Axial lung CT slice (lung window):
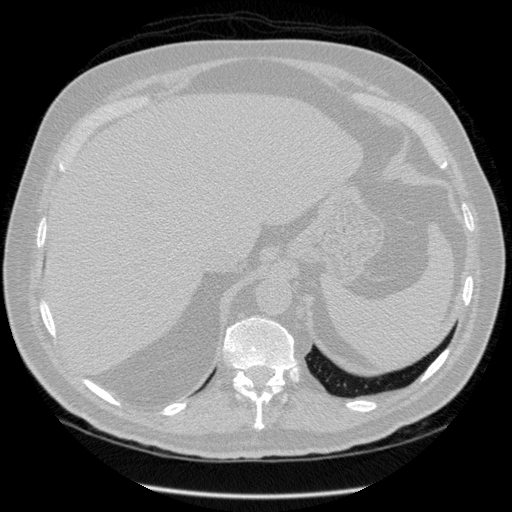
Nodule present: no